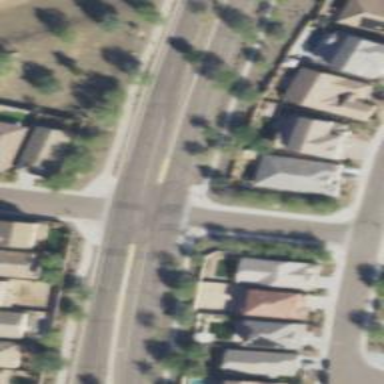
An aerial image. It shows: Unmarked road crossing.